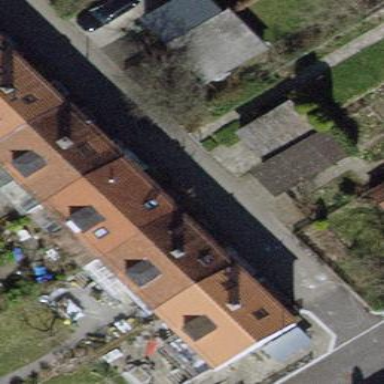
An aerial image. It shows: Semidetached house with tiled roof.